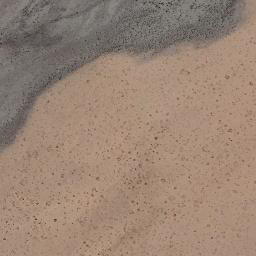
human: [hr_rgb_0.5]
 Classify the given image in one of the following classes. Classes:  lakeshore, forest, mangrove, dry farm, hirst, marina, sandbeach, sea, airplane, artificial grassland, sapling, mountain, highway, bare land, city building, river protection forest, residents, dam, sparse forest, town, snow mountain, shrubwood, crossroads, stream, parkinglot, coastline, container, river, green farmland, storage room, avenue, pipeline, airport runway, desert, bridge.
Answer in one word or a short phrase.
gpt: bare land